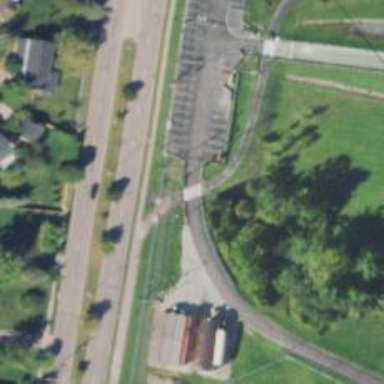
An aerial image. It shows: Cycleway.